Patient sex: M
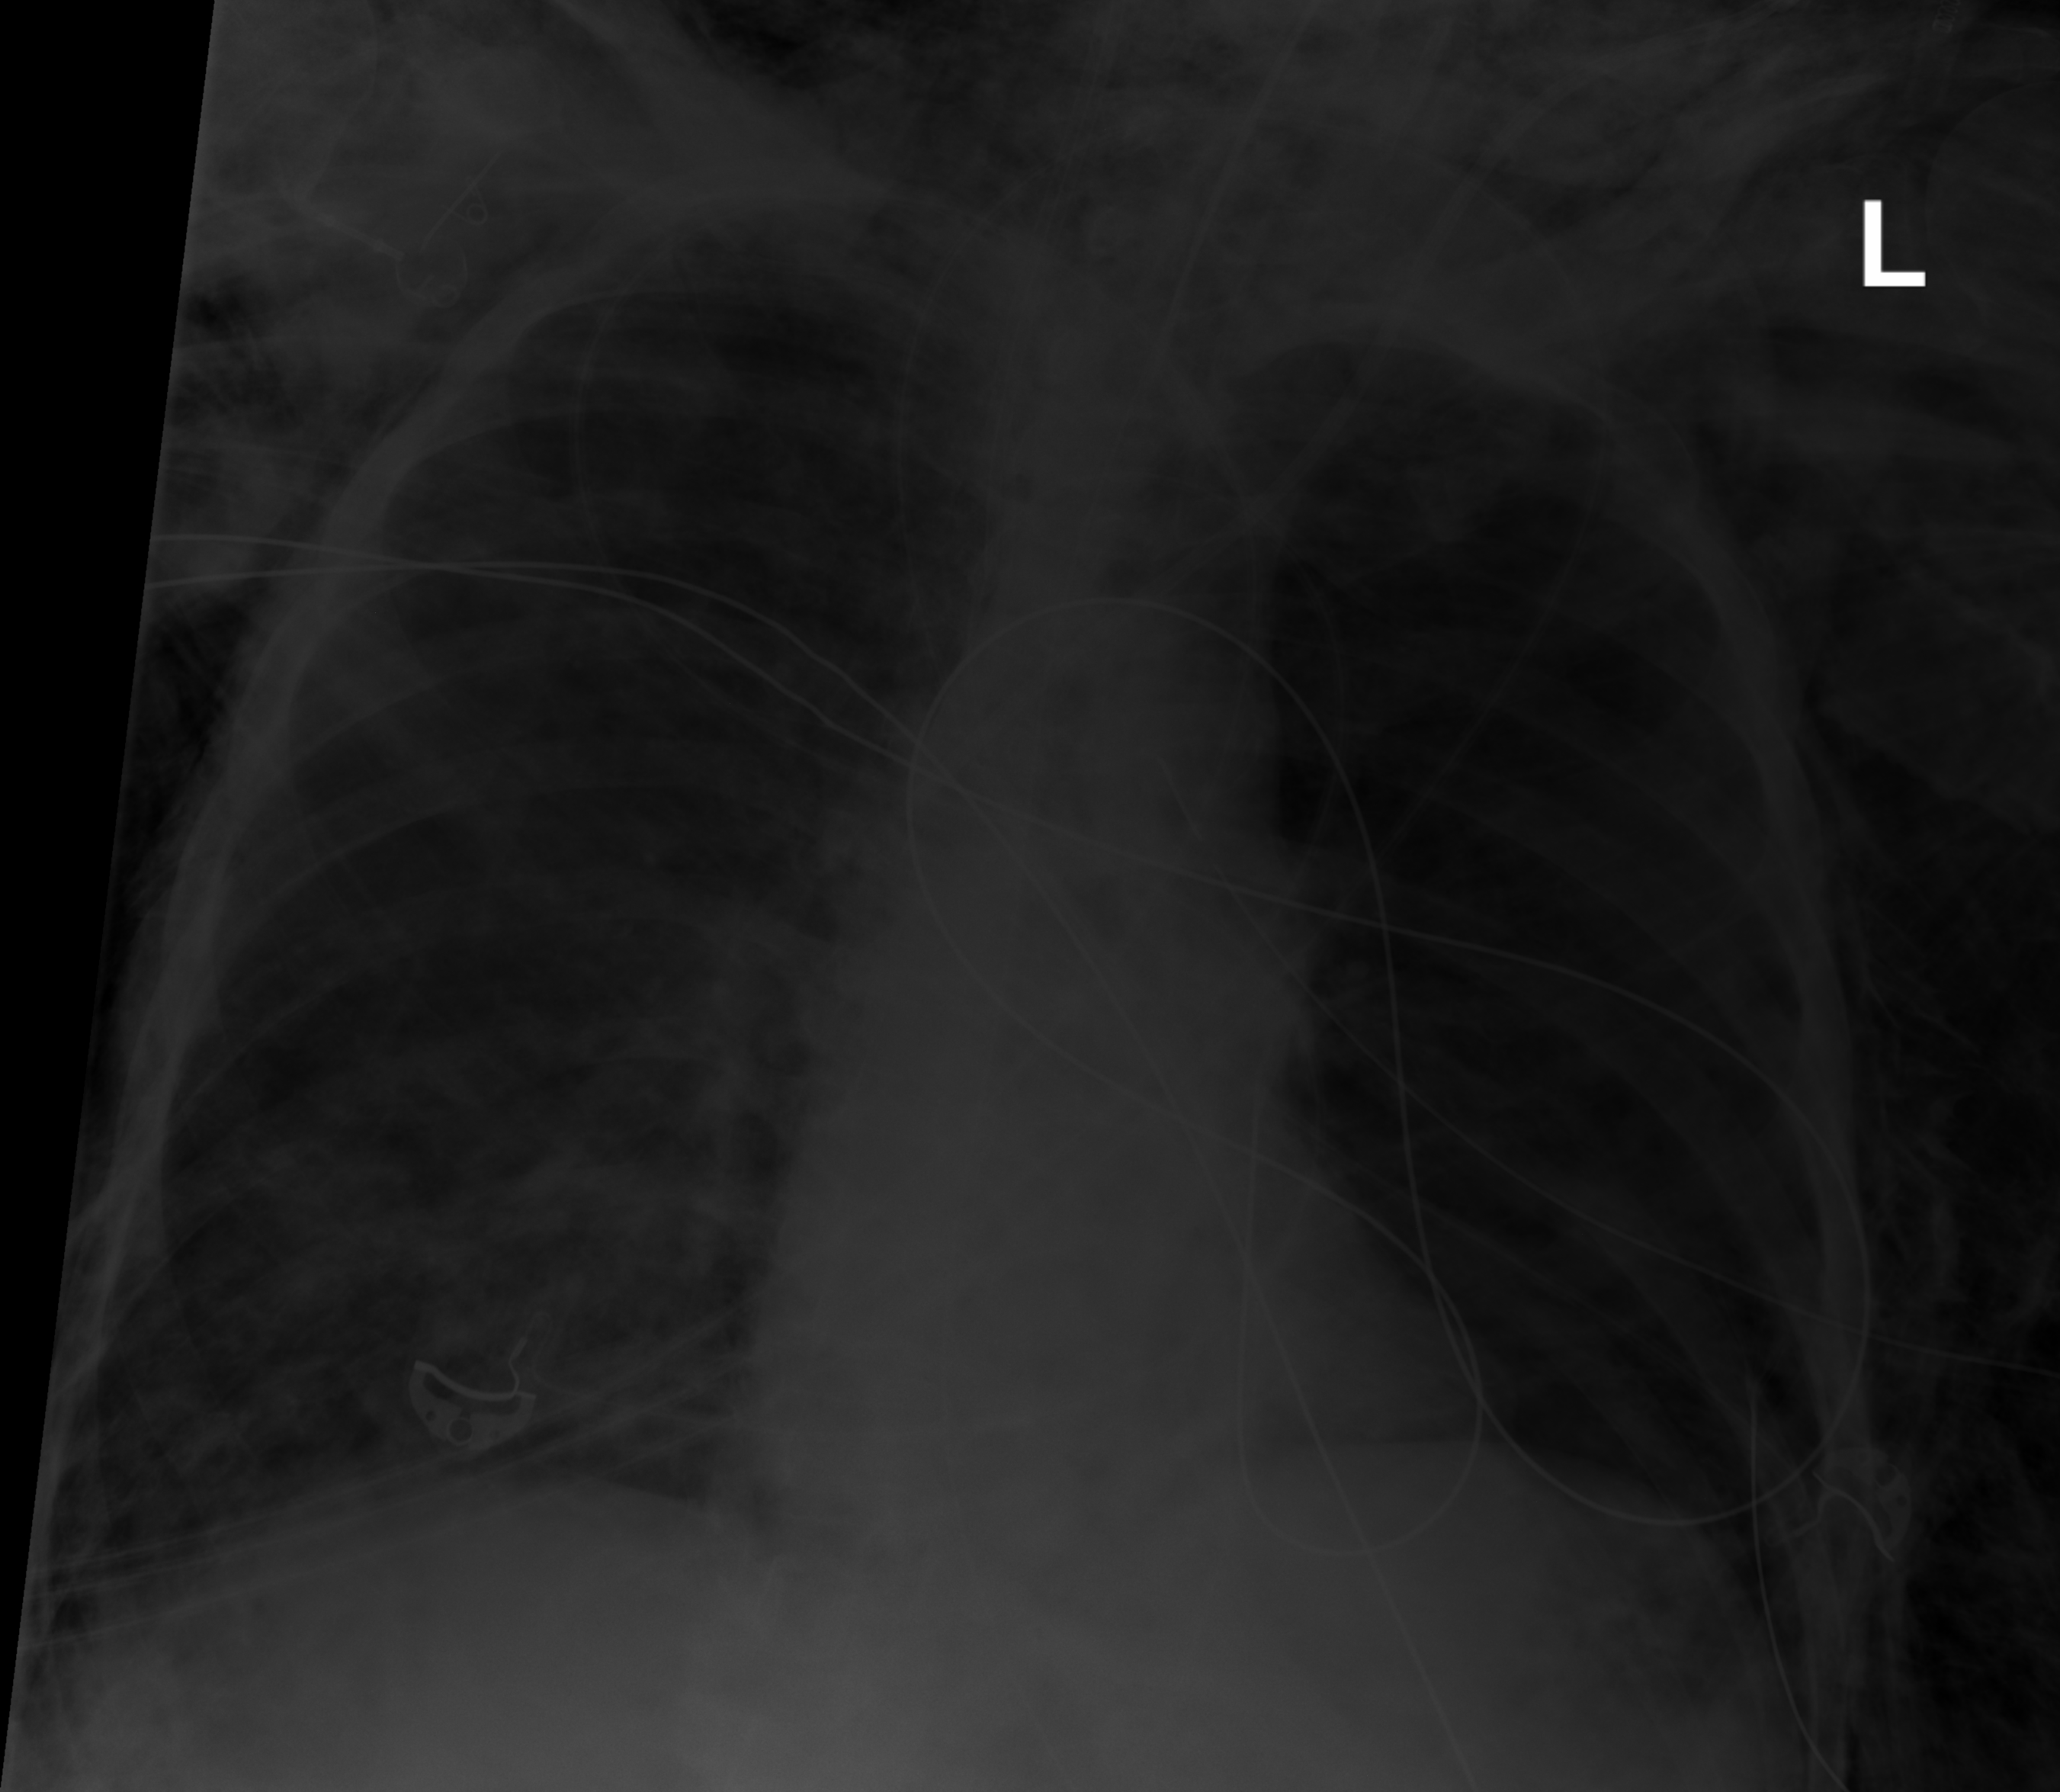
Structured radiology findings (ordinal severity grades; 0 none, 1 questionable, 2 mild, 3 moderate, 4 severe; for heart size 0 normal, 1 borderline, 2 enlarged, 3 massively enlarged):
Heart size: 0
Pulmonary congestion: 0
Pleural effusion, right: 0
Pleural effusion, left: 0
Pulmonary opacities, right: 2
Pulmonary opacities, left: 0
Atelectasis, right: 0
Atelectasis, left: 0